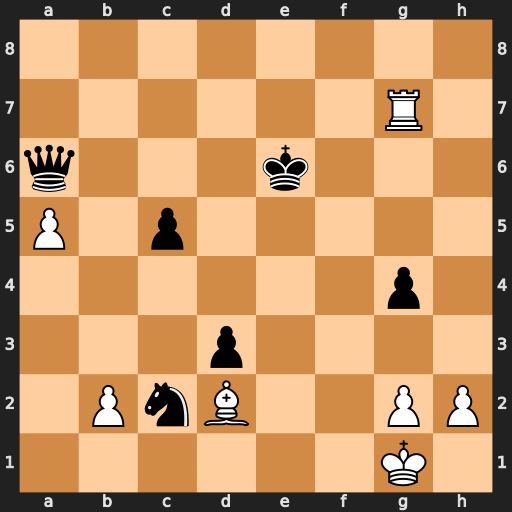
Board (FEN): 8/6R1/q3k3/P1p5/6p1/3p4/1PnB2PP/6K1
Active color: w
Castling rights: -
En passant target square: -
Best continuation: Rg6+ Kd7 Rxa6